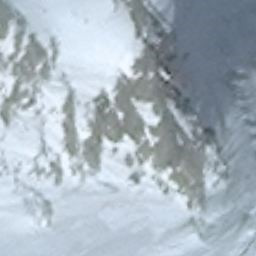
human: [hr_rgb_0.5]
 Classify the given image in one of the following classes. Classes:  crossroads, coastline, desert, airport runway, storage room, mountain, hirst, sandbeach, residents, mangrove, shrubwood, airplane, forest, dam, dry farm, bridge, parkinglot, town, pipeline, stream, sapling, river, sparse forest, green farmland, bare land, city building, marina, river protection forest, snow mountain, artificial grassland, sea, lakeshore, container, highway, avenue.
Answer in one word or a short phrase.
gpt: snow mountain